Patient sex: F
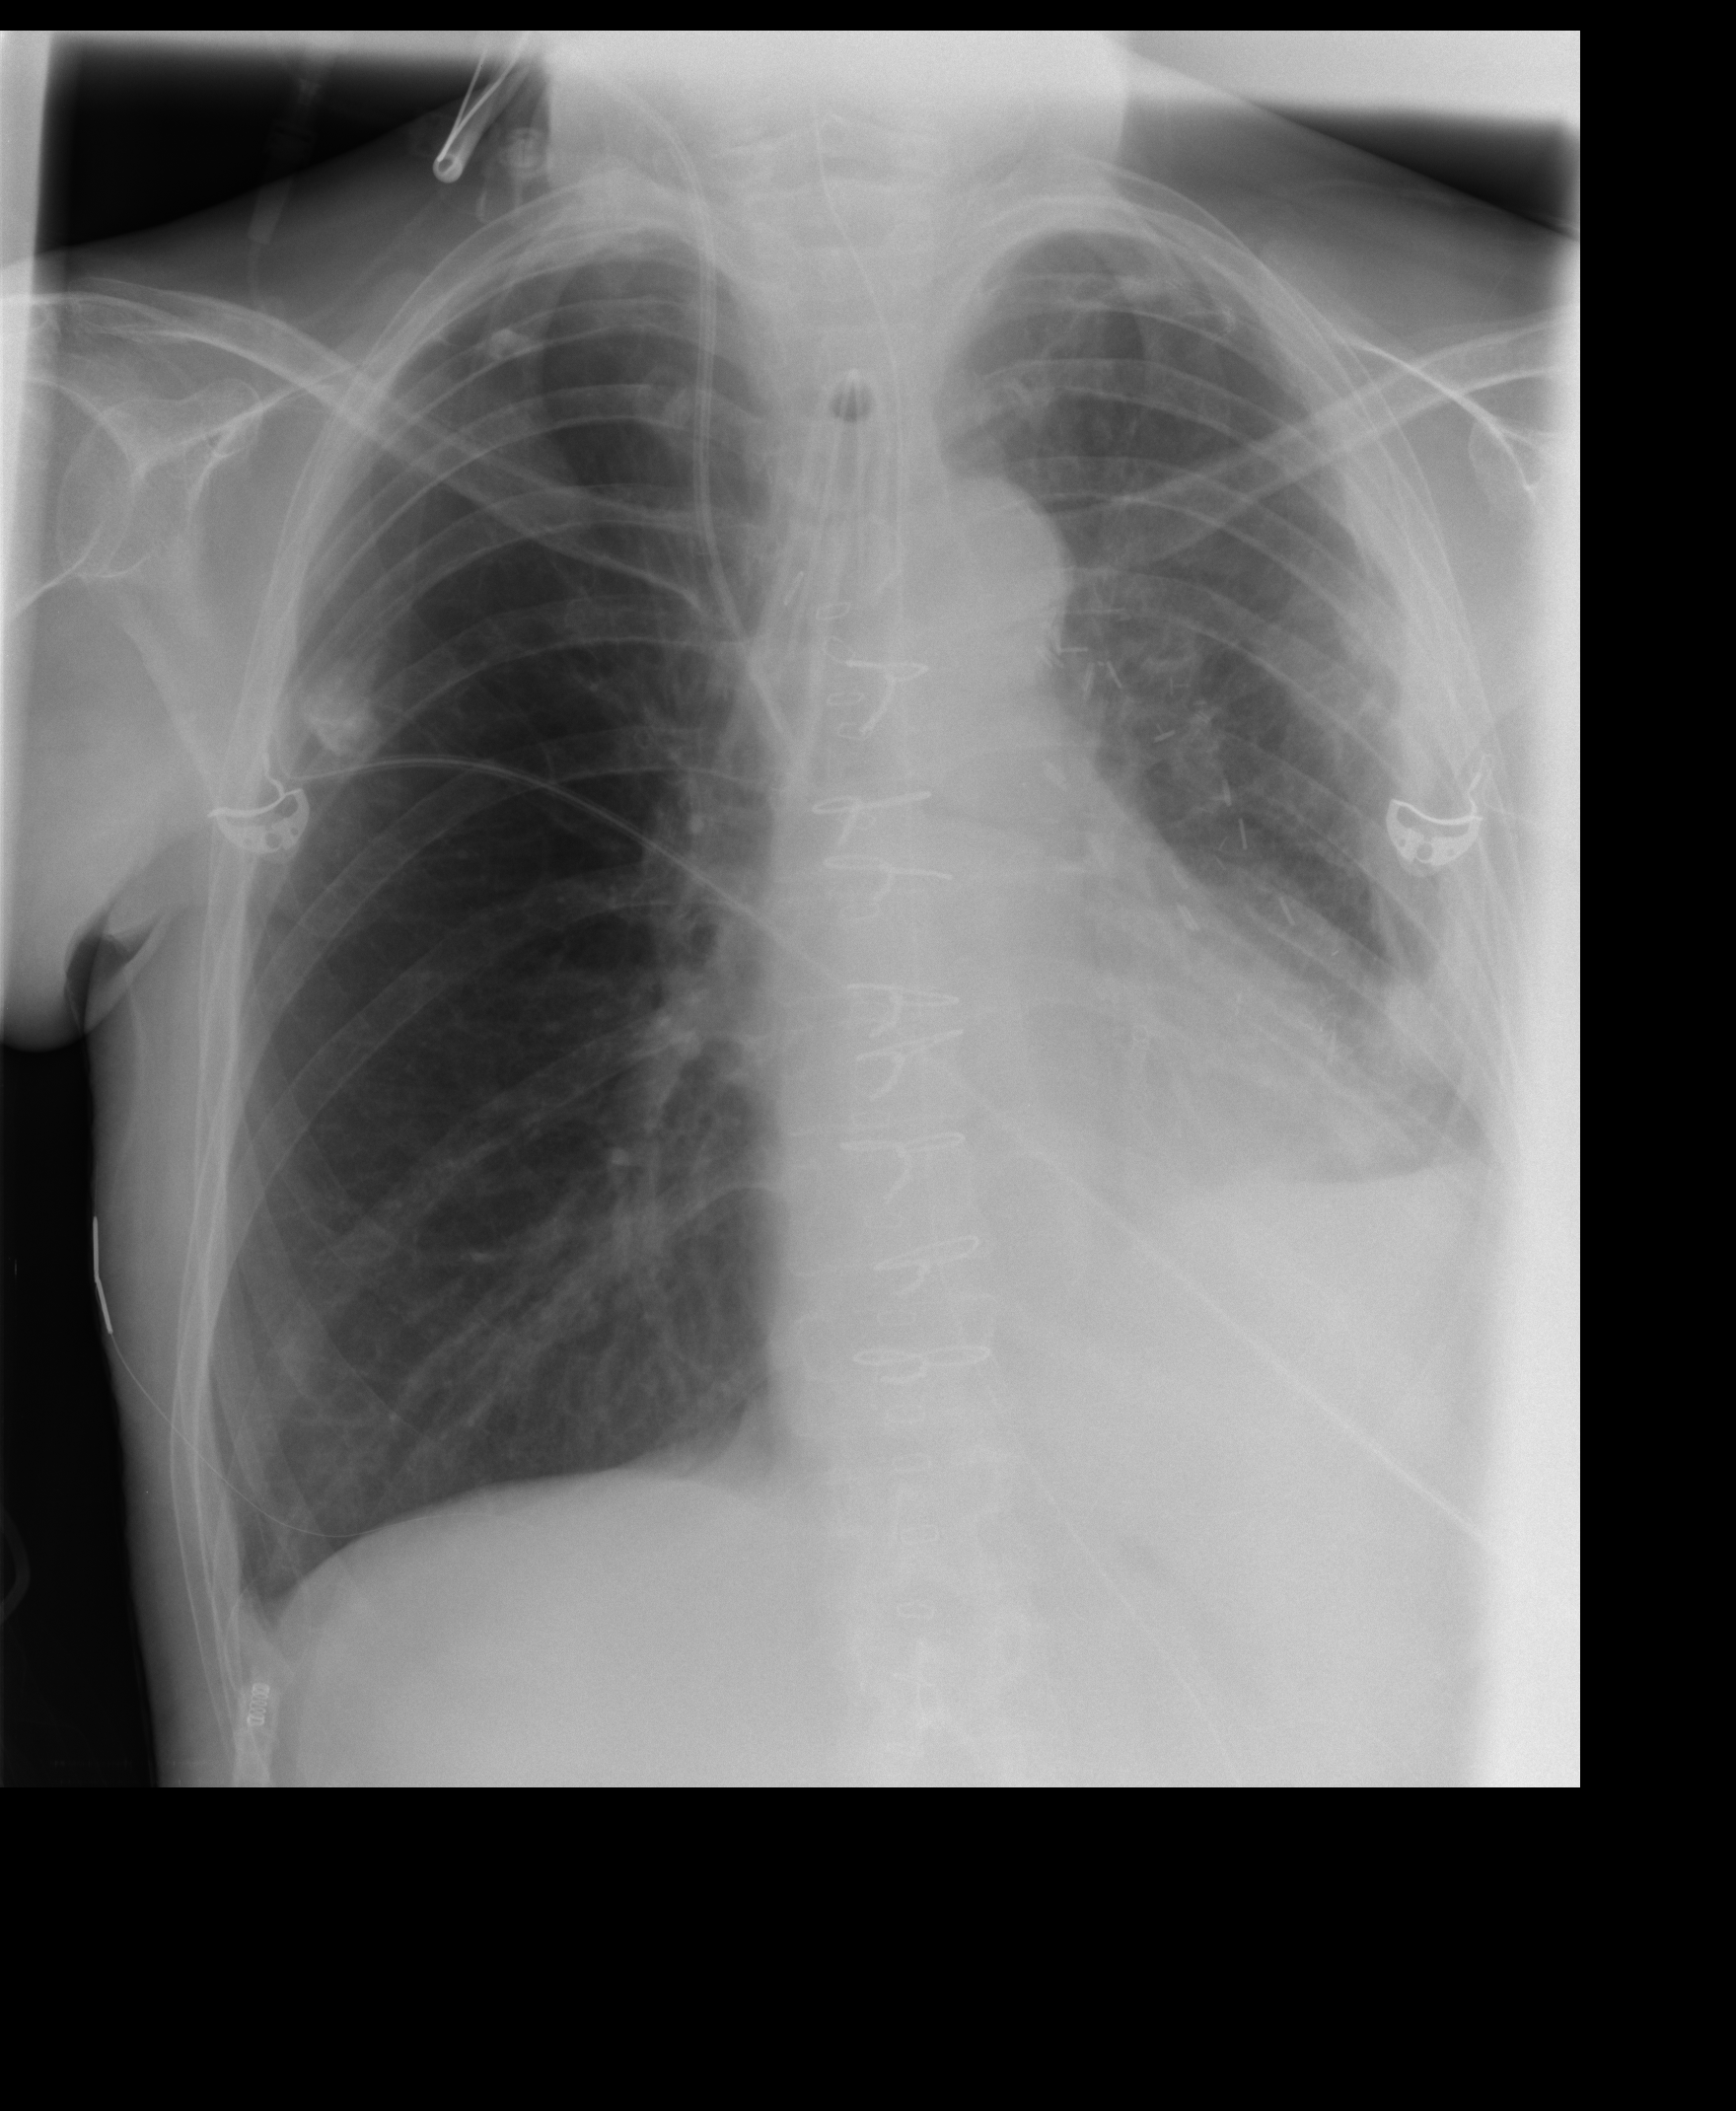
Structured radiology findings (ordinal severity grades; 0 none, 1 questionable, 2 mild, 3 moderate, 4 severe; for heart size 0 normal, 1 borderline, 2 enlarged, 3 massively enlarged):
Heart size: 2
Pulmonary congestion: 0
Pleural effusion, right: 0
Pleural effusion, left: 3
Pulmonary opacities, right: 0
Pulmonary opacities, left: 1
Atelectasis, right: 0
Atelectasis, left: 3